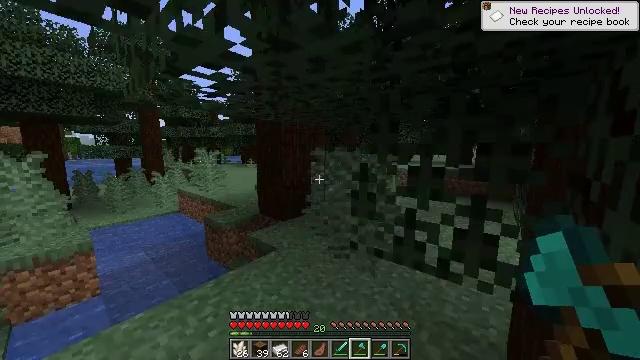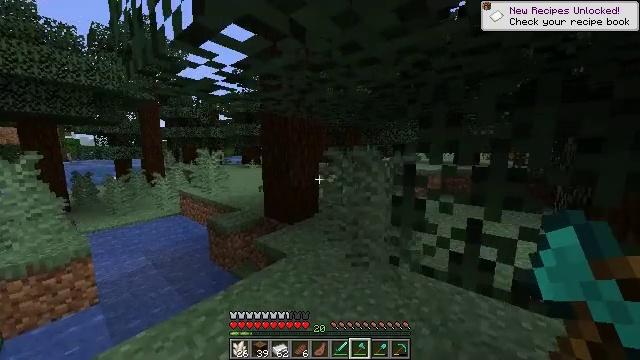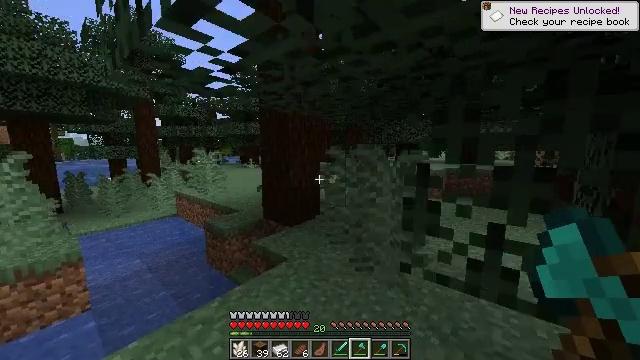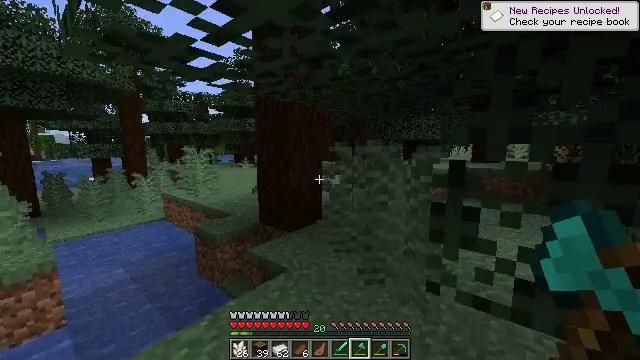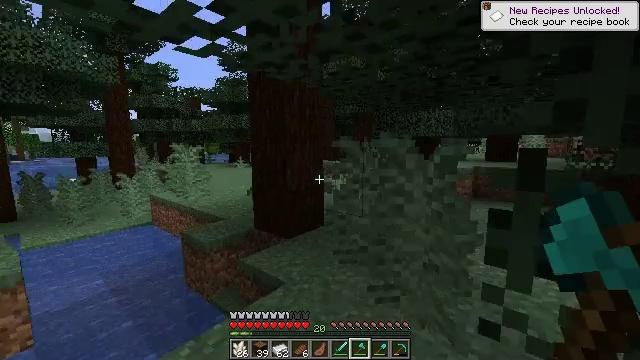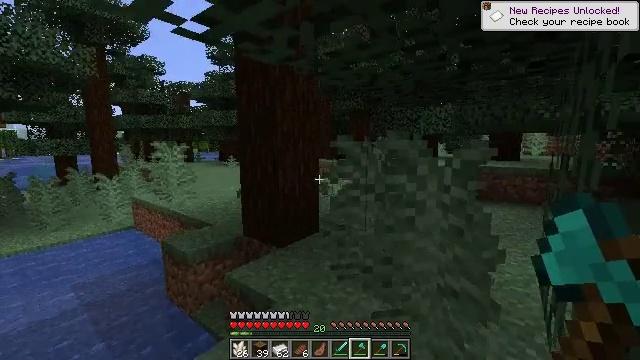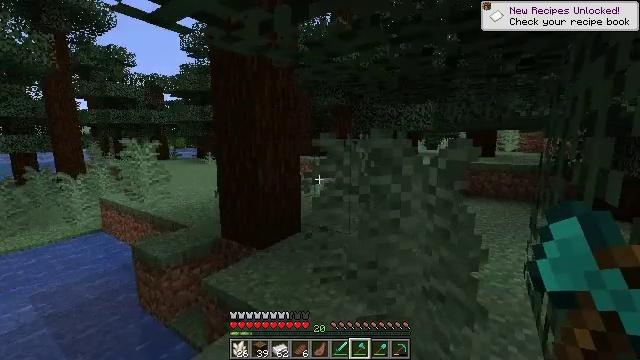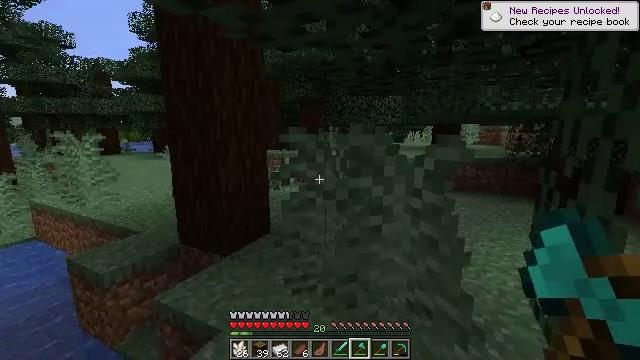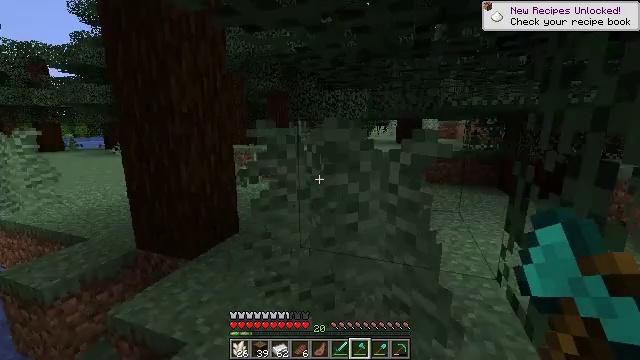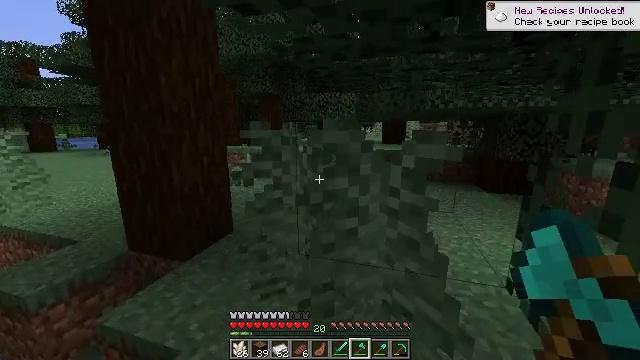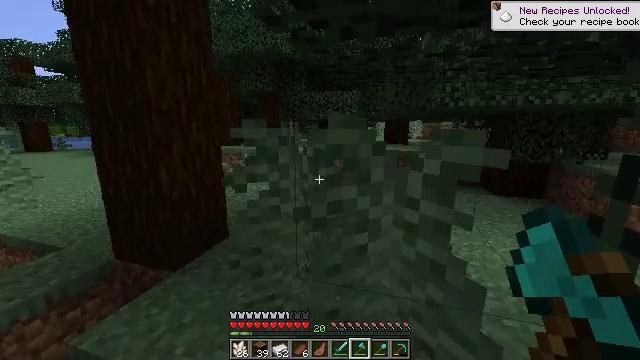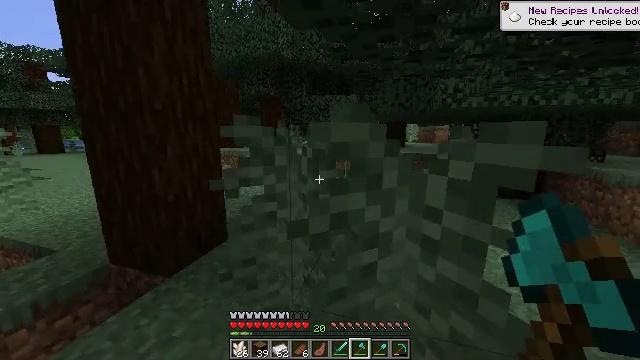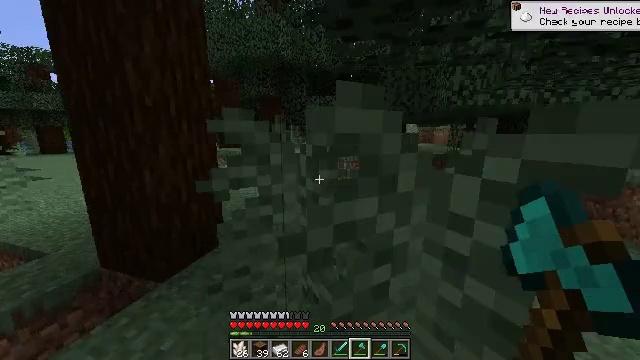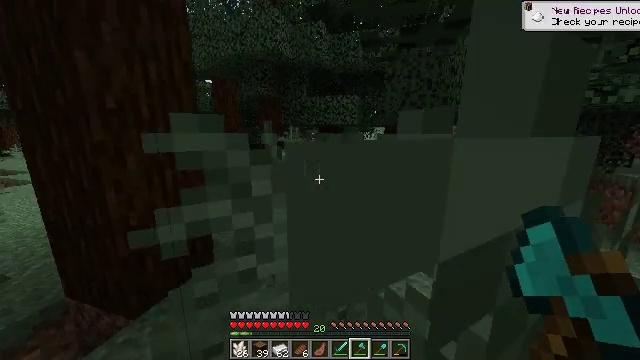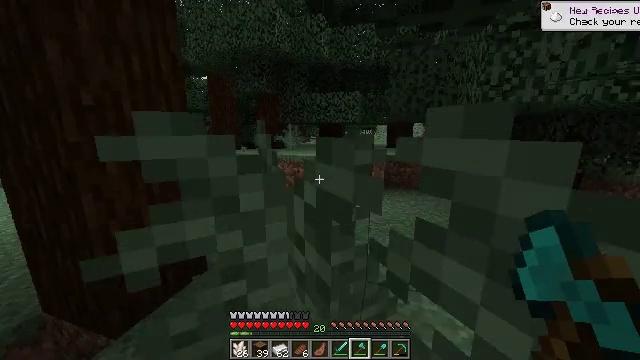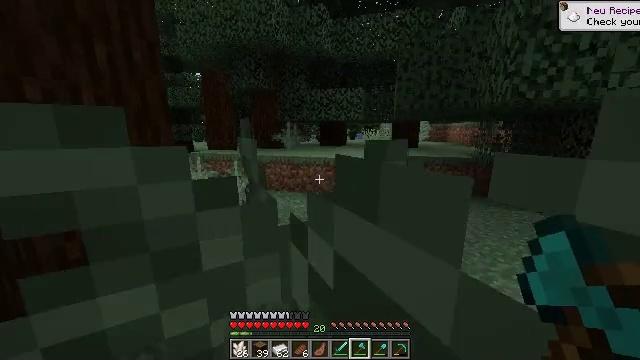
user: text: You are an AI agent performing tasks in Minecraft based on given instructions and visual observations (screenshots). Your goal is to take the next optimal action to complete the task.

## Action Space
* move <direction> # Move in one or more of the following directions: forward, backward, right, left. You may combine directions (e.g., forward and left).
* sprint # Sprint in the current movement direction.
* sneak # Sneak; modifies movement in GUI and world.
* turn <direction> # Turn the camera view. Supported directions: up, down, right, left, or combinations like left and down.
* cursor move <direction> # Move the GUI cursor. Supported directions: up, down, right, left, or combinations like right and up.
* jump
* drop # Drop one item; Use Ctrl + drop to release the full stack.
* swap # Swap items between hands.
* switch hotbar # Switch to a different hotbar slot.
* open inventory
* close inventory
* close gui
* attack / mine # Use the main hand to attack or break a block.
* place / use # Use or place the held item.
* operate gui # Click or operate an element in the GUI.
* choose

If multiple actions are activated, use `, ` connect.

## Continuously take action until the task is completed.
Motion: motion action
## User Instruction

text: Mine the large fern from the ground.
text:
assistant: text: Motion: move forward
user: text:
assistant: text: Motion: move forward
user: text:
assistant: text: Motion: move forward
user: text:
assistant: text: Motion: move forward
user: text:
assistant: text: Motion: move forward, turn right
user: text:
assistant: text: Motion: move forward, sprint, turn right
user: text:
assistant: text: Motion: move forward, sprint, turn right and down
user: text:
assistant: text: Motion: move forward, sprint, turn right and down
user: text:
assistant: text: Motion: move forward, sprint, turn right
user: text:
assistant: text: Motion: move forward, sprint
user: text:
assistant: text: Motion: move forward
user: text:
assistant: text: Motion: move forward
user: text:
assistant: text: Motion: move forward
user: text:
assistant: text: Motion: move forward
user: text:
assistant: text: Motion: move forward
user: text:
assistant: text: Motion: move forward, sprint
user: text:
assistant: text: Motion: move forward, sprint
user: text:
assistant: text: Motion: move forward, sprint
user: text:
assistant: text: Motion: move forward, sprint, turn left
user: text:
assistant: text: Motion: move forward, turn left
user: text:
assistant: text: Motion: move forward, turn left
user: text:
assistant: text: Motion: move forward, turn left
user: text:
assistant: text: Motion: move forward, turn left
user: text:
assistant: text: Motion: move forward, turn left
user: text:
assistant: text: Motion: move forward, sprint, turn left
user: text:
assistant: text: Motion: move forward, sprint, turn left
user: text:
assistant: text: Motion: move forward, sprint
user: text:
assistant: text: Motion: move forward, sprint, turn left
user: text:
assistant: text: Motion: move forward, turn left
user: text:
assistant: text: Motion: move forward, turn left